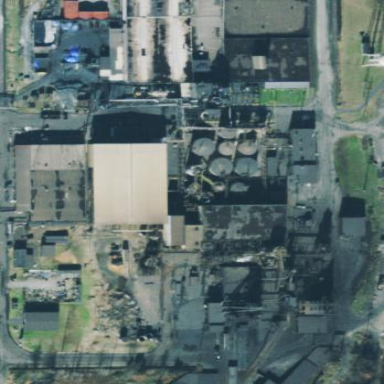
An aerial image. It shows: Industrial area.